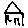
Label: house